Question: I'm trying to do this:

But I can't find how I can make an linear blur for card in css or in React..
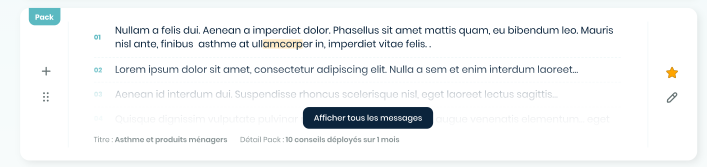
Answer: On the element that you want, add an overlay.
'''
.element:after {
content: "";
display: block;
width: 100%;
height: 200px;
position: absolute;
bottom: 0;
pointer-events: none;
background-image: linear-gradient(to bottom, rgba(255,255,255,0) 0%, white 100%);
}
'''